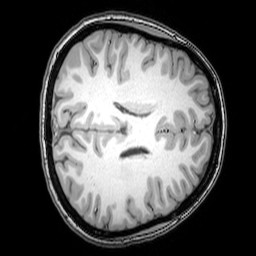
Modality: T1w
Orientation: axial
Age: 22
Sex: female
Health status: healthy
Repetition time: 0.081 s
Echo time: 0.037 s